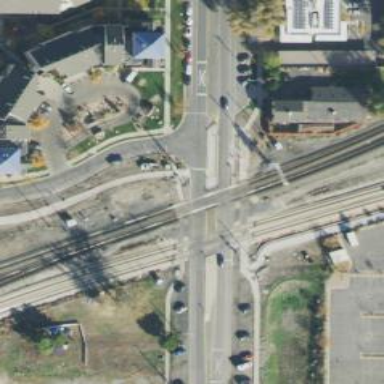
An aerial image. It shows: Crossing for the railway.